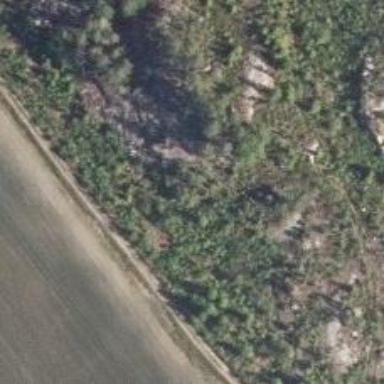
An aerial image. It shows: Natural cliff.